Question: There are two projects in my solution. The references in the first one are detected, while the same references in the second one are not detected. Yellow triangles indicates that those references are not found.

Red is my second project, and blue is the reference to the first project.
Both projects are using same target framework 4.6 (checked in the properties)
The first project is compiled successfully.
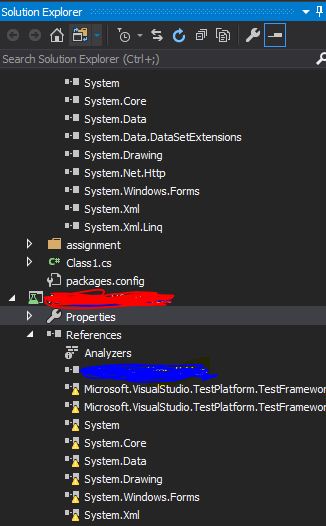
Answer: Answering to my own question. Be aware that it is not probably the issue from path of the references. There should be some other problems, which in my case was the missing Nuget library in the directory that is referenced in file.
You could restore Nuget Package or simply uninstall and reinstall another version of the Nuget library.